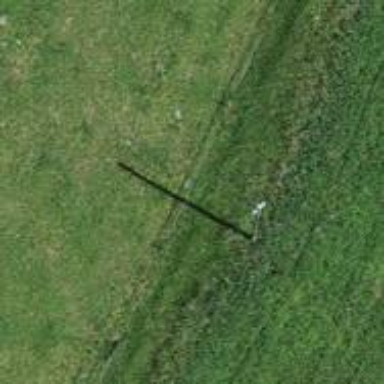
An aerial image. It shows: Utility pole in the area.